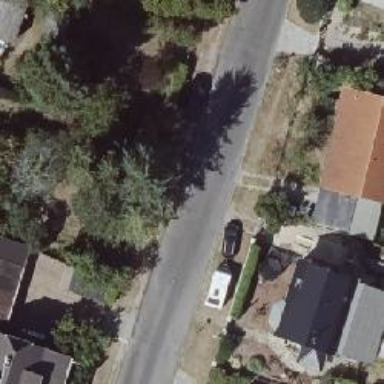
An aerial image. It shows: Residential road with asphalt surface and no sidewalks.